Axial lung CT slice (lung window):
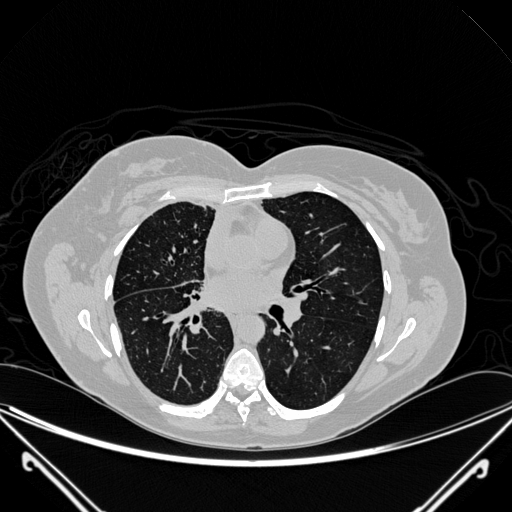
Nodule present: no